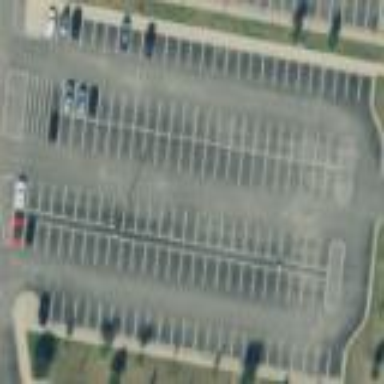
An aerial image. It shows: Paved parking area.